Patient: sex F, age 54
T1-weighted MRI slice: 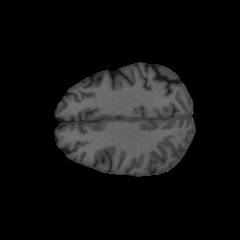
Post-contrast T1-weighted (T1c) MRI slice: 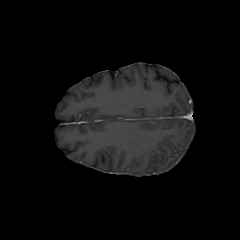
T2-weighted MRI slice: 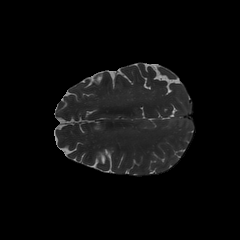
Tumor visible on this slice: no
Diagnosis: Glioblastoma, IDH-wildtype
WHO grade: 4